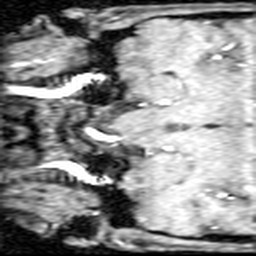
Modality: angio
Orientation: coronal
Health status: ill
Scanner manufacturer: siemens
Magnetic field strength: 1.5 T
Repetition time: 0.039 s
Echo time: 0.00502 s